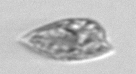
Label: Prorocentrum_dentatum